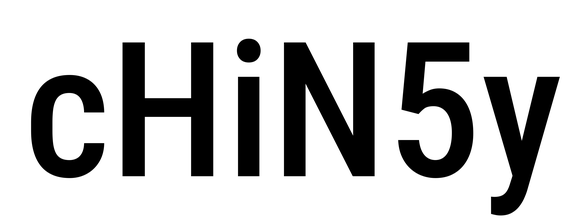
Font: Roboto_Condensed_Medium